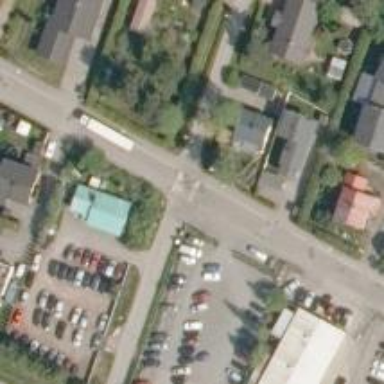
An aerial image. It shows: Crossing on asphalt cycleway.